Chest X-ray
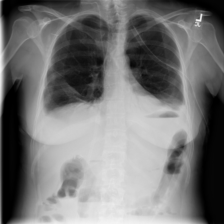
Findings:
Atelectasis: positive
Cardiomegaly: negative
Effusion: positive
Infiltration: negative
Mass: negative
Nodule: negative
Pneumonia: negative
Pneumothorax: negative
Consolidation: negative
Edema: negative
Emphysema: negative
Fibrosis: negative
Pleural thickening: negative
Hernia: negative